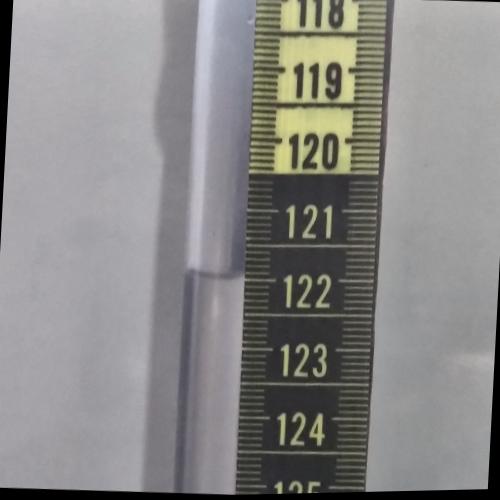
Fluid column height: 122.0 cm